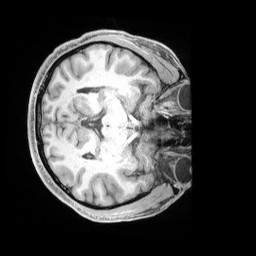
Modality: T1w
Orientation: axial
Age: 35
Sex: male
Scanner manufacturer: siemens
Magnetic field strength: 3 T
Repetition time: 2 s
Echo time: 0.00211 s